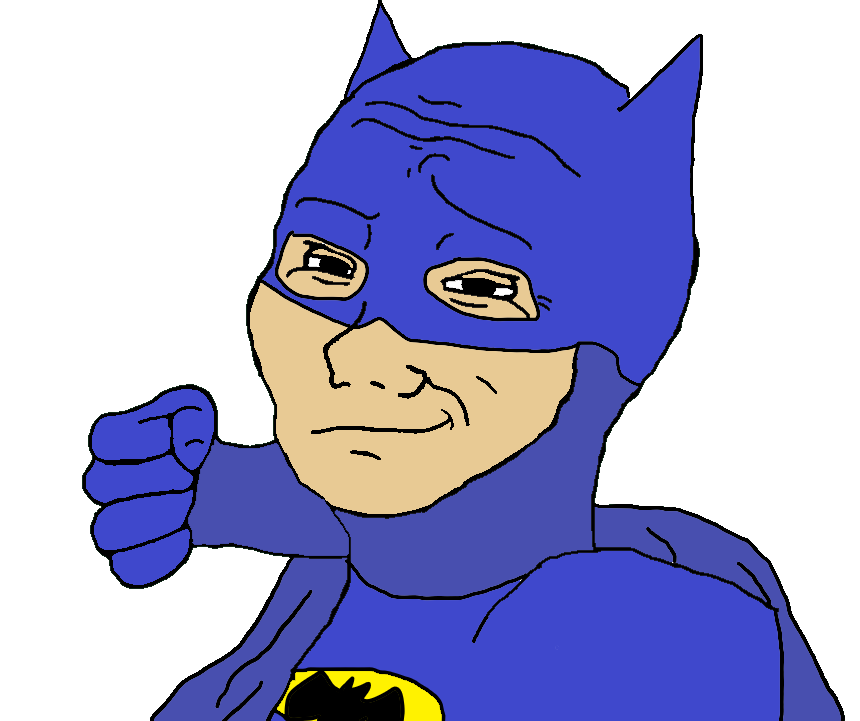
Label: 5_Smugjak